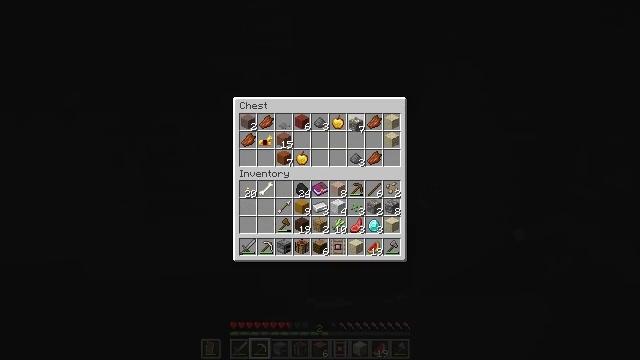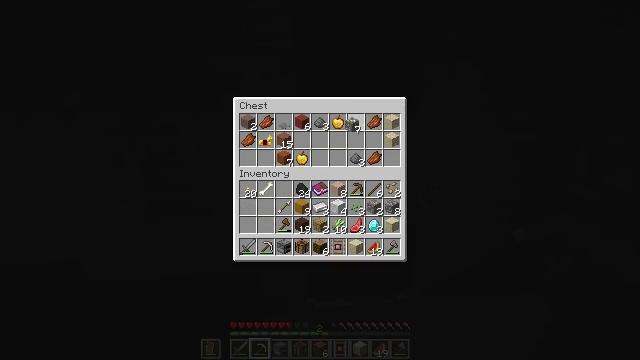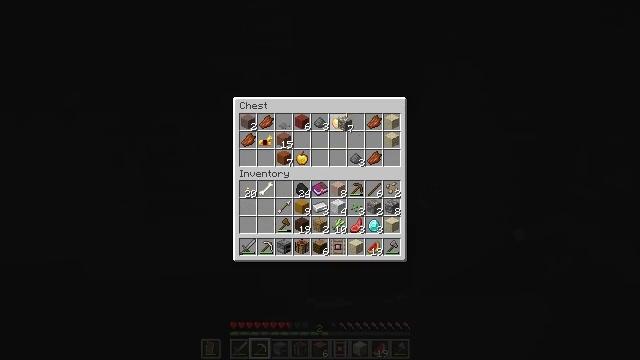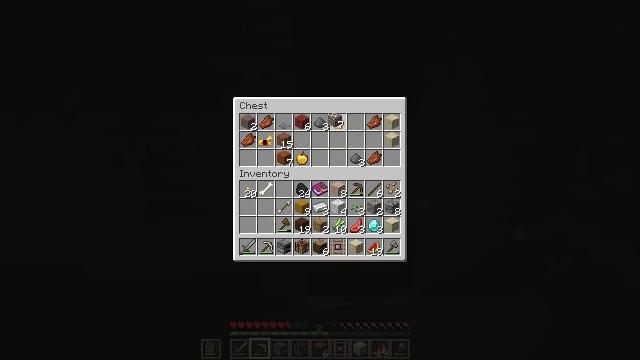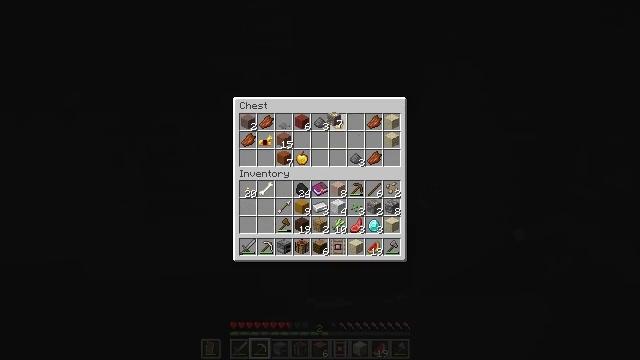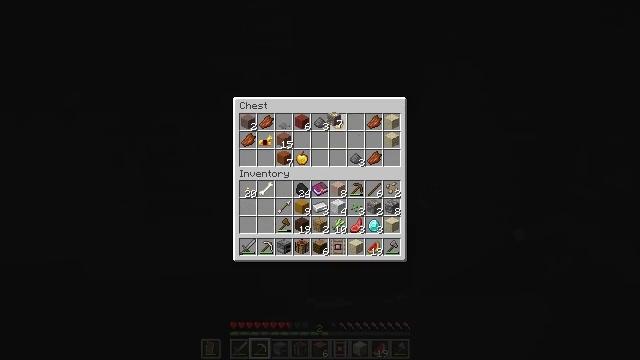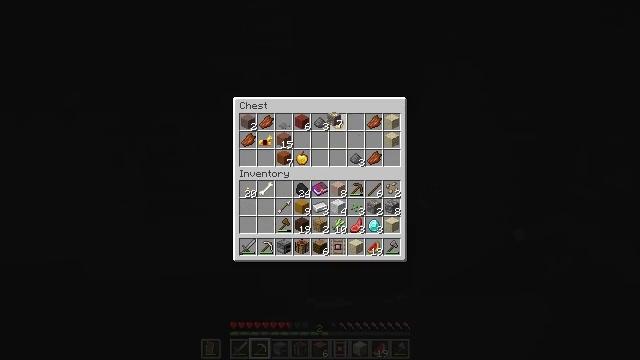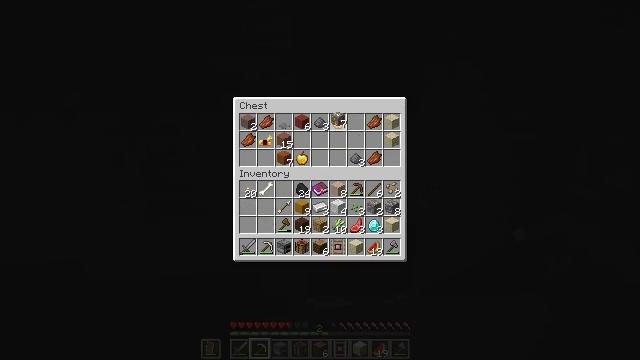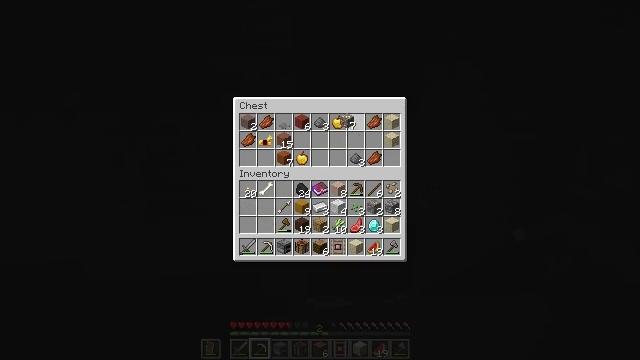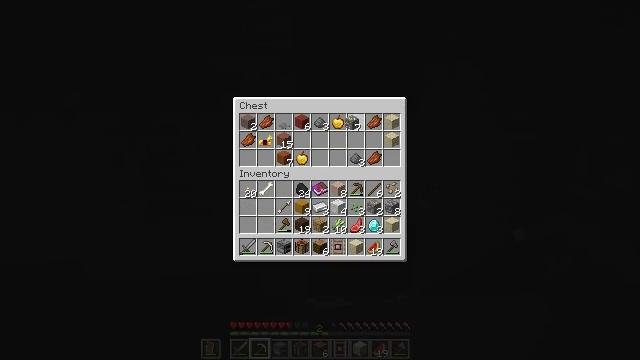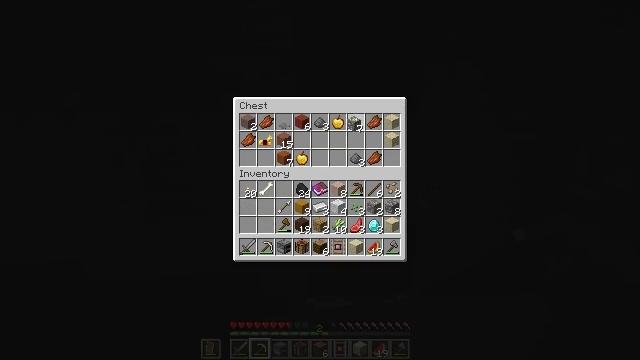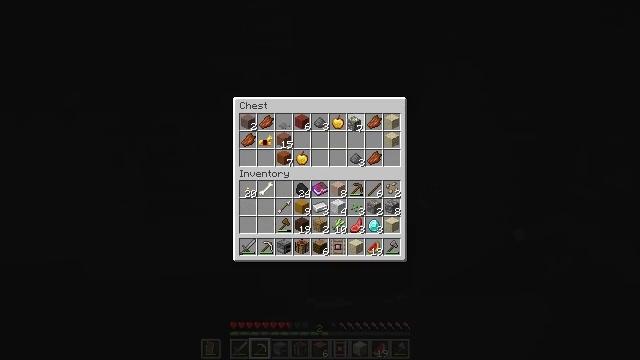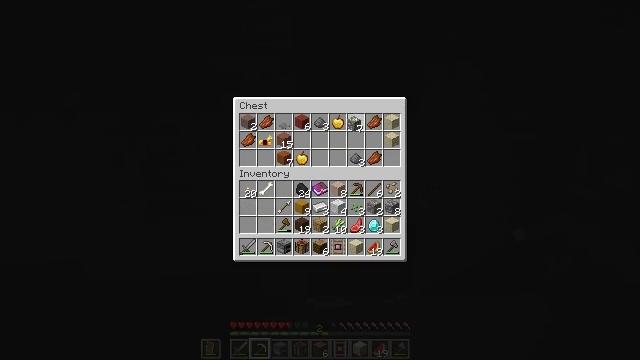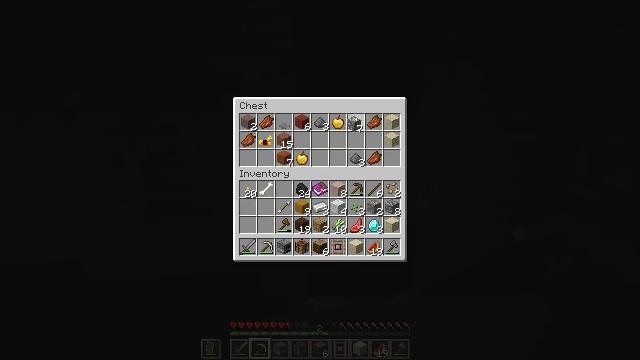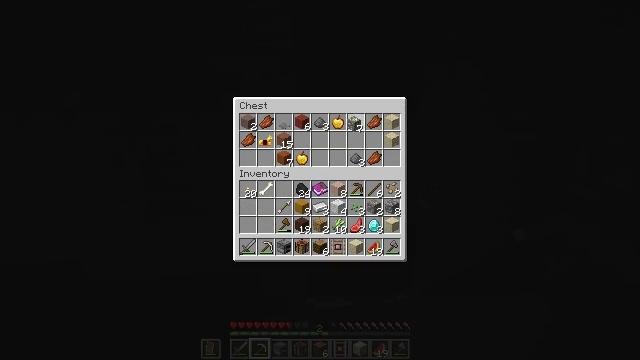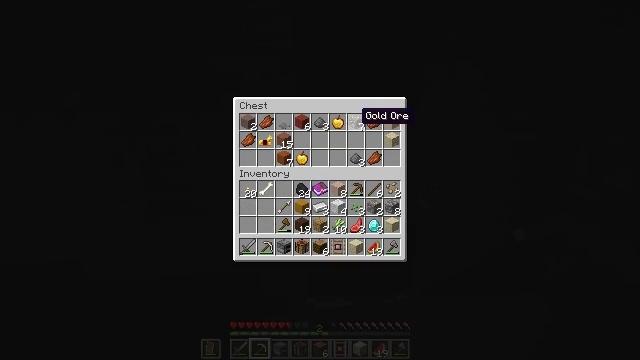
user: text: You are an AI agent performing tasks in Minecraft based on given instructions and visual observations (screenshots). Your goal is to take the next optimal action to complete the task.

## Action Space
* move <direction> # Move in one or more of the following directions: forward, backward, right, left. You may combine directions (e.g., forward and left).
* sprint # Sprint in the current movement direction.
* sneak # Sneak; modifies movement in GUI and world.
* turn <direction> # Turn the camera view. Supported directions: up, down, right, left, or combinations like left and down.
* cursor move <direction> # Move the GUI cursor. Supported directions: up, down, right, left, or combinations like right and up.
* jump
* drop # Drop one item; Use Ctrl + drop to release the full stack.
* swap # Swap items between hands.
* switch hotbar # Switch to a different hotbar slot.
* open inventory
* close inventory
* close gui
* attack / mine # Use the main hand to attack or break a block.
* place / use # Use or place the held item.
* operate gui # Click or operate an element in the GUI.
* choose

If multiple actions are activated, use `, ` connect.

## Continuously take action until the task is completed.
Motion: motion action
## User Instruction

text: Break the cut sandstone block.
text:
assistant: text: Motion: no_op
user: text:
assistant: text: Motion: cursor move left
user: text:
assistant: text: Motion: cursor move left
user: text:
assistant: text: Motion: no_op
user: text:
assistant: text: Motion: no_op
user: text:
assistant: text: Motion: no_op
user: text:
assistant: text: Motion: no_op
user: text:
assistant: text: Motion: cursor move right
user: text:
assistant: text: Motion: no_op
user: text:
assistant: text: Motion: no_op
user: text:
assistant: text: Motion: operate gui
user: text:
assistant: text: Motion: operate gui
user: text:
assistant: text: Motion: operate gui
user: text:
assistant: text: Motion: operate gui
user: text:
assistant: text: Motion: no_op
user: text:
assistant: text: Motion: no_op
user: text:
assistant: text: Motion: no_op
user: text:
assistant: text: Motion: no_op
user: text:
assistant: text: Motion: no_op
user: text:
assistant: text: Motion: no_op
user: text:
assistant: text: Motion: no_op
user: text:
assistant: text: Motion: no_op
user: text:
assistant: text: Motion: sneak
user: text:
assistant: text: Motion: sneak
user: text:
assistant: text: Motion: sneak
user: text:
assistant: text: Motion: sneak
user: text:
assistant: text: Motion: sneak
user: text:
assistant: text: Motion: sneak
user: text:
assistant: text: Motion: sneak
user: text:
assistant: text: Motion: sneak